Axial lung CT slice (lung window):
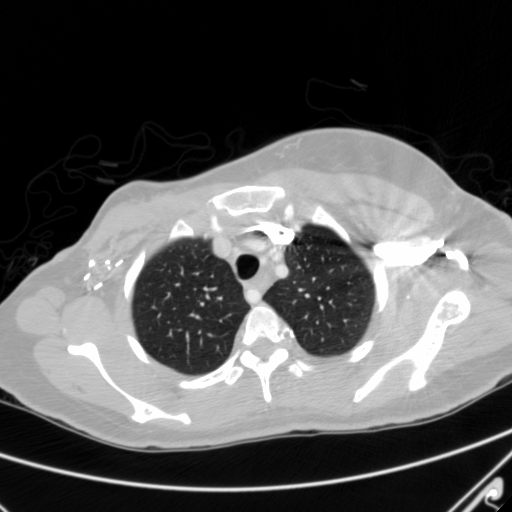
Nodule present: no